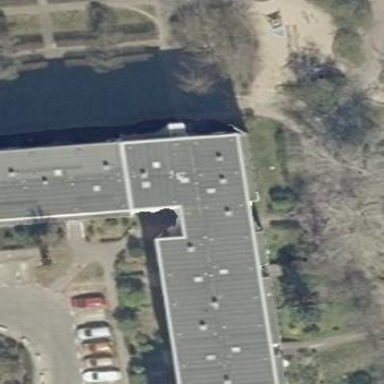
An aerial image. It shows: Apartment building with flat roof.